Interaction volume radius: 10 \u00c5
Interaction volume height: 20 \u00c5
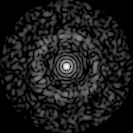
Disorder parameter: 0.8267